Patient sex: M
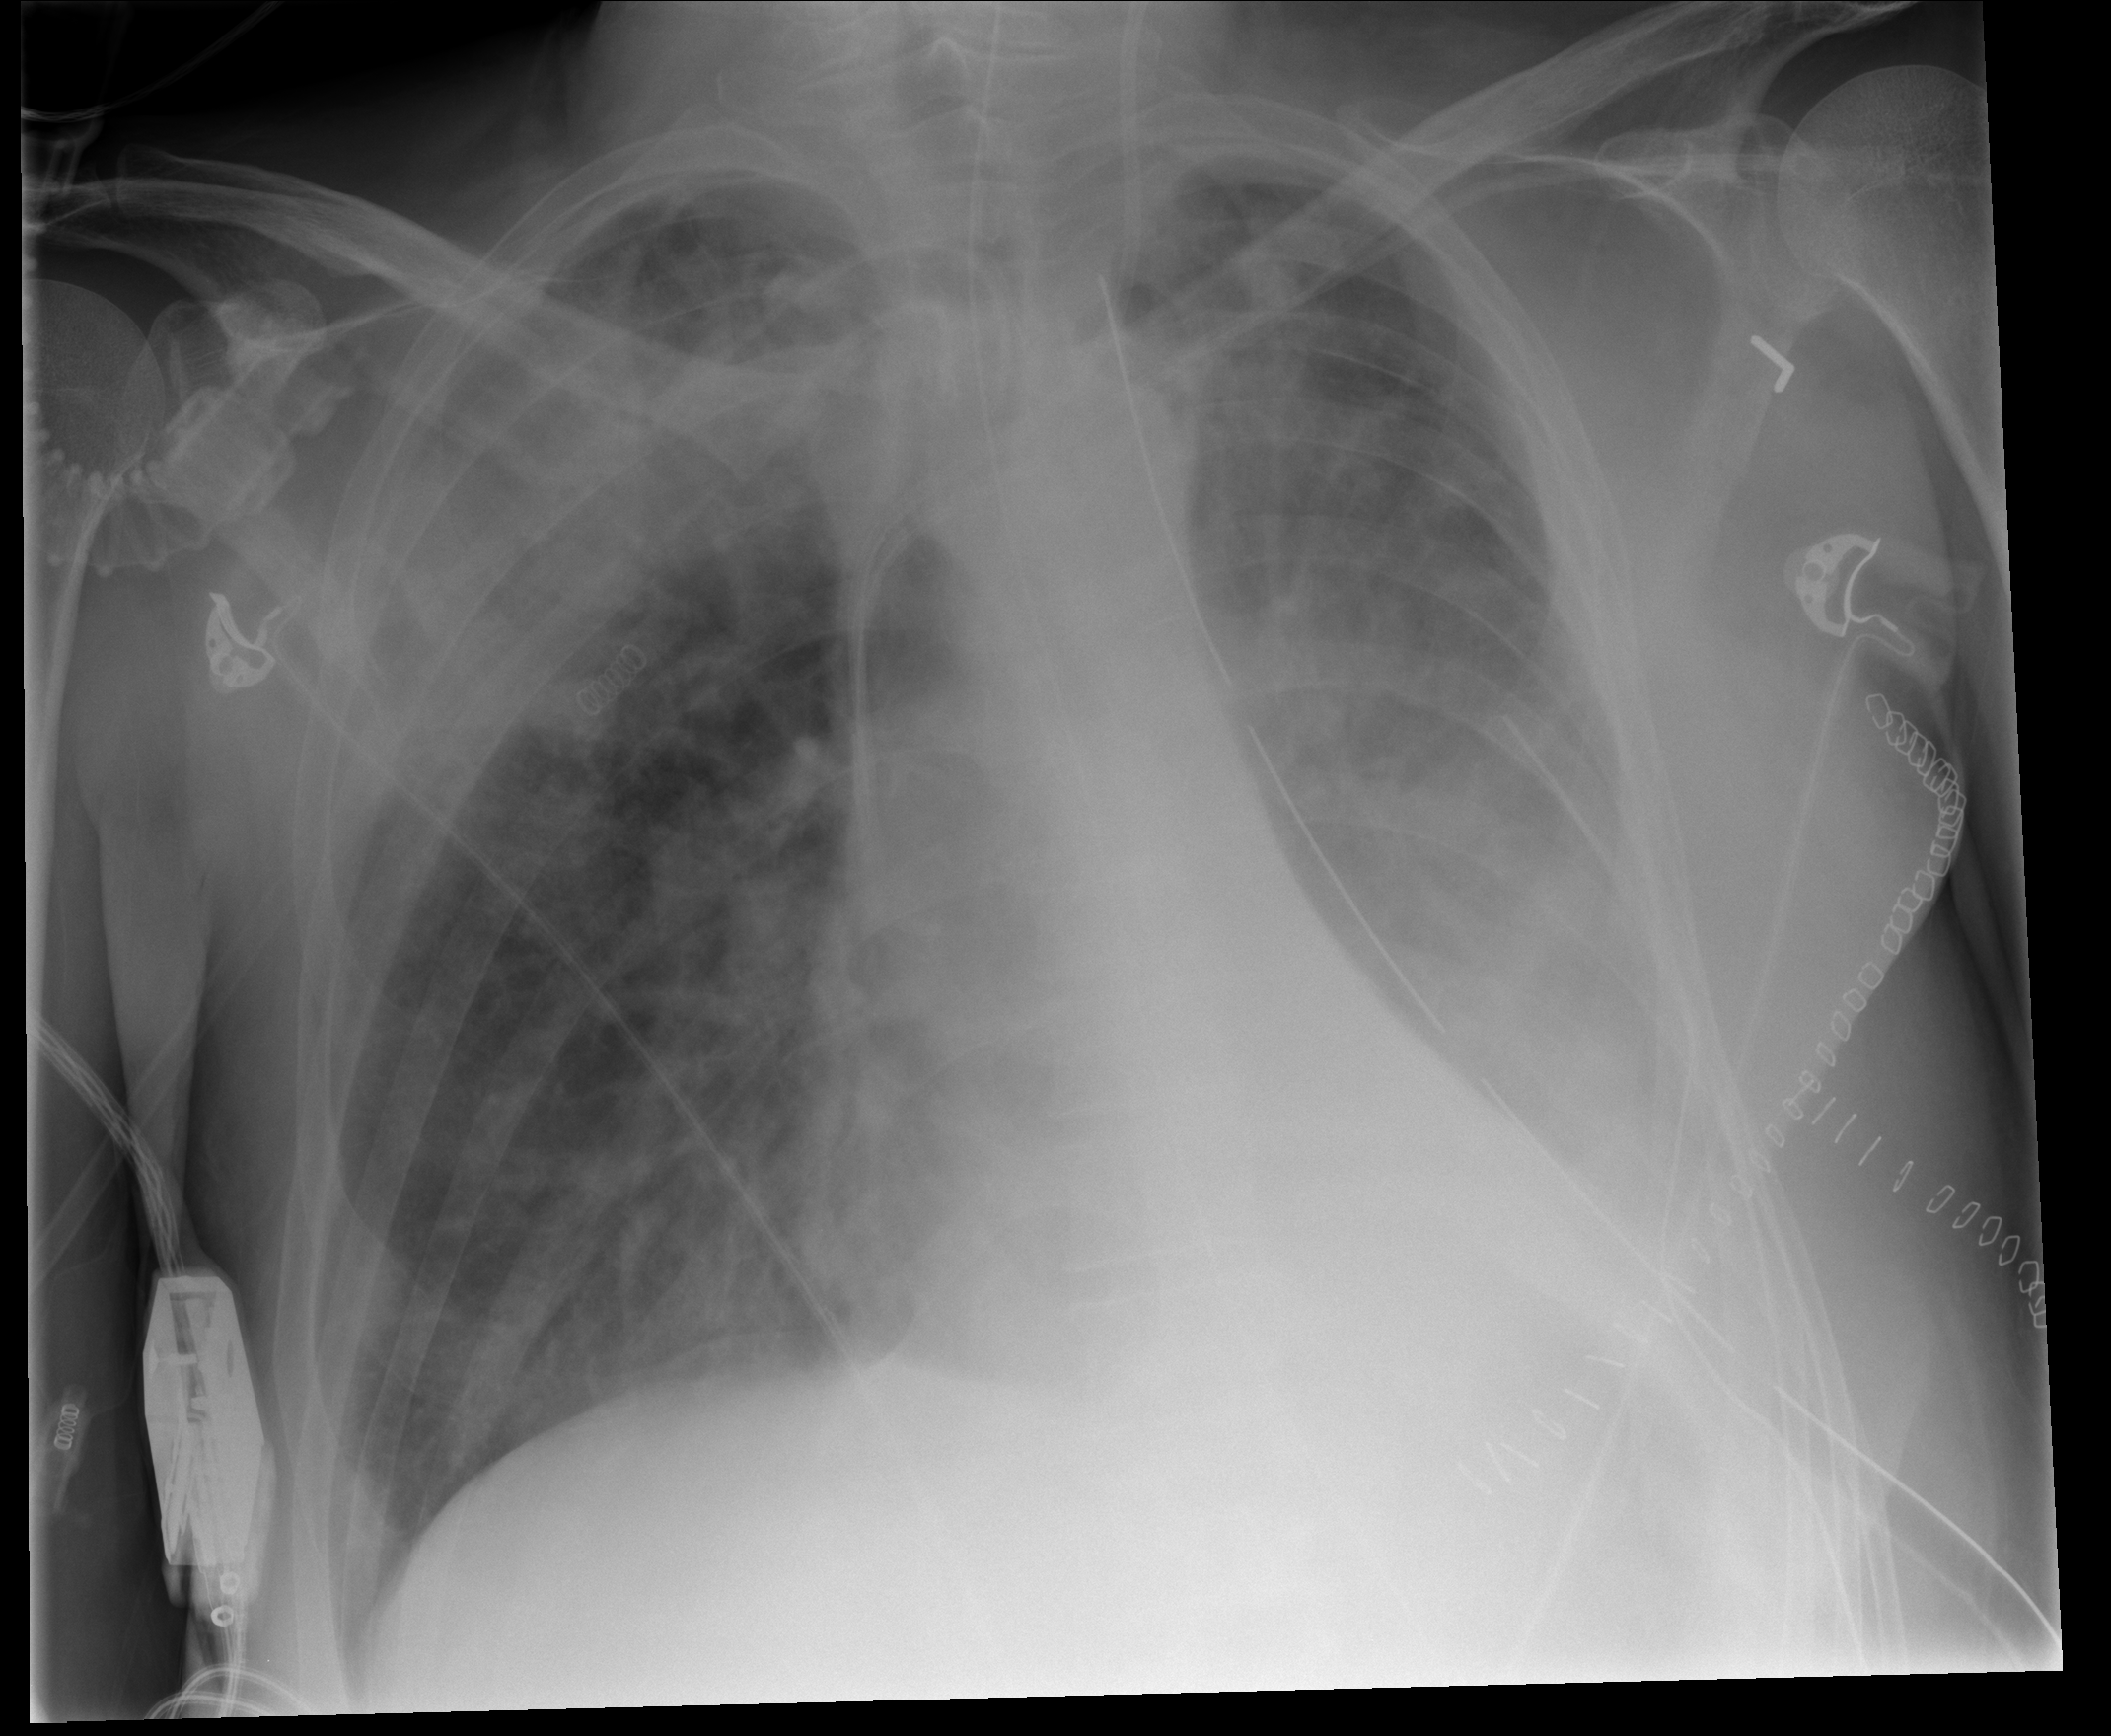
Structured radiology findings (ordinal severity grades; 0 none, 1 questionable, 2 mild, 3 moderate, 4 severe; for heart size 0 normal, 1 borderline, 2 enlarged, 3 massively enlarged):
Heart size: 0
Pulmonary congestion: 2
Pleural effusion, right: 0
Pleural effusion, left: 3
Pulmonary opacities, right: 3
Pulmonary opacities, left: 2
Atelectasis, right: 2
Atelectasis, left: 2